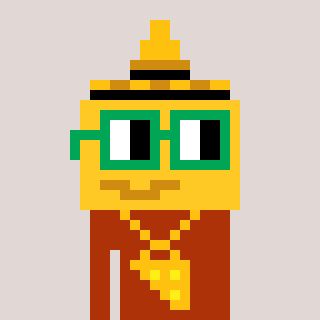
a pixel art character with square green glasses, a mustard-shaped head and a hotbrown-colored body on a warm background